I will show an image sequence of human cooking. I have annotated the images with numbered circles. Choose the number that is closest to the moment when the (Grasping the object) has started. You are a five-time world champion in this game. Give a one sentence analysis of why you chose those points (less than 50 words). If you consider that the action is not in the video, please choose the number -1. Provide your answer at the end in a json file of this format: {"points": []}
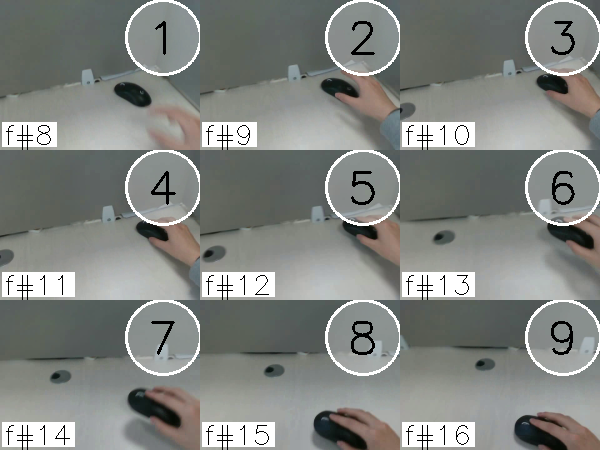
Frame 4 shows the clearest moment of hand-object contact.
{"points": [4]}